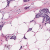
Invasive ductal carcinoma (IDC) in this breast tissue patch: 1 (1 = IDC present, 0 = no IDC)